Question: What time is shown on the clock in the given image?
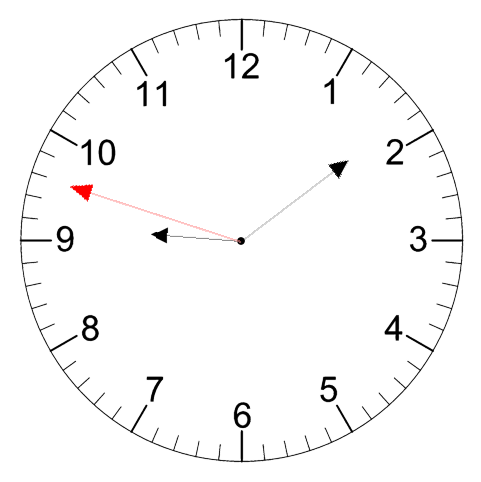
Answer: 09:08:48